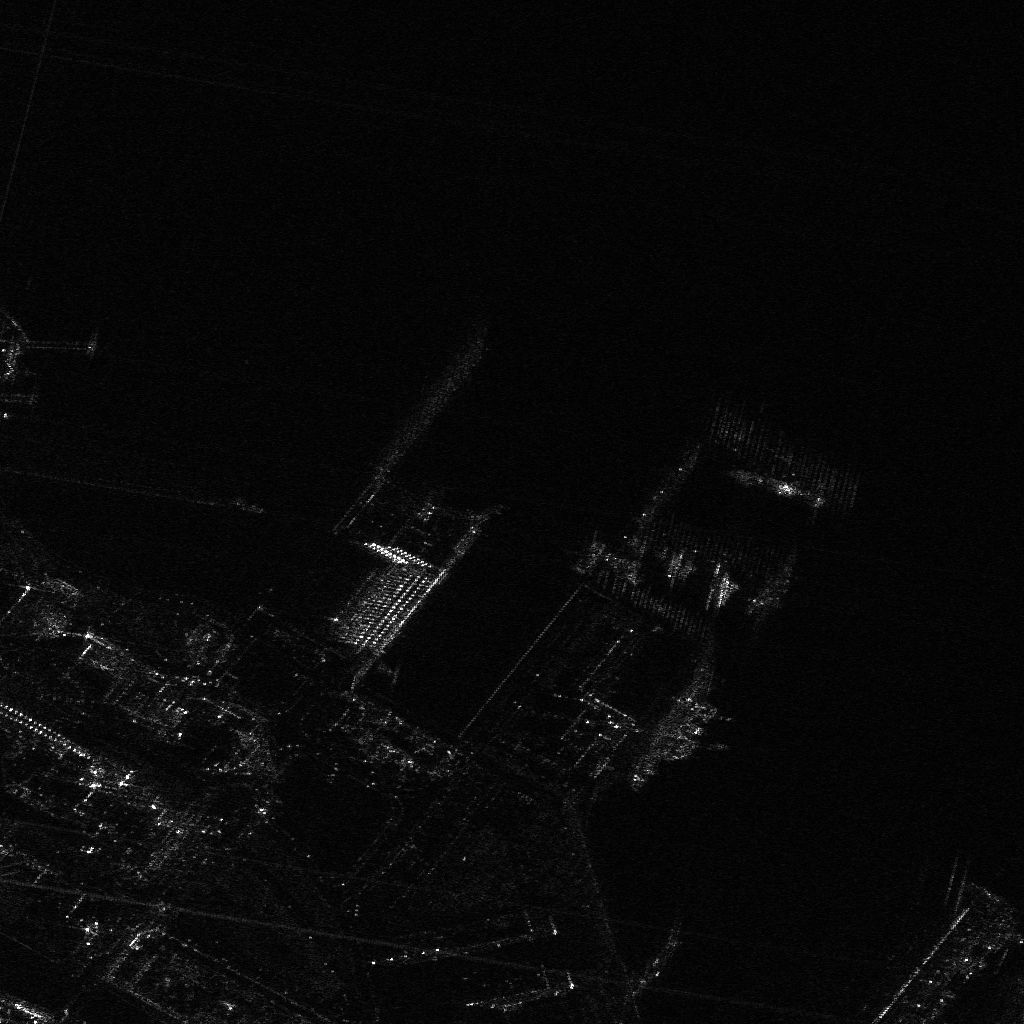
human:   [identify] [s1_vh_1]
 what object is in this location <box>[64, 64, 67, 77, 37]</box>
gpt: <ref>1 large container at the bottom</ref>